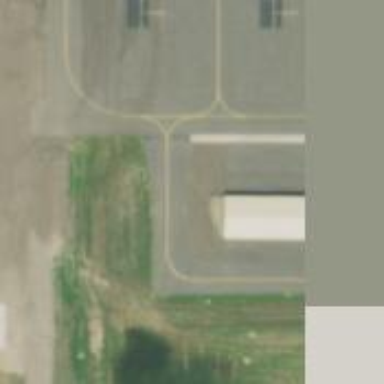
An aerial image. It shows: Image of taxiway at airport.